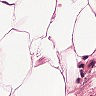
Metastatic tissue present: no